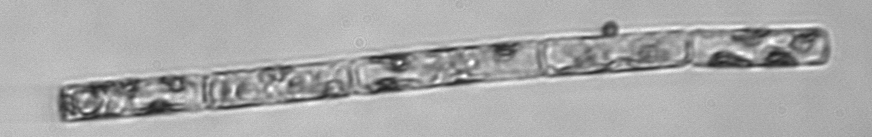
Label: Guinardia_delicatula